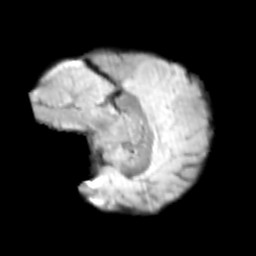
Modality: T2w
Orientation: sagittal
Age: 11
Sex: male
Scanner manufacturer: siemens
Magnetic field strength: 3 T
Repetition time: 3.8 s
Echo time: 0.07 s